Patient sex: M
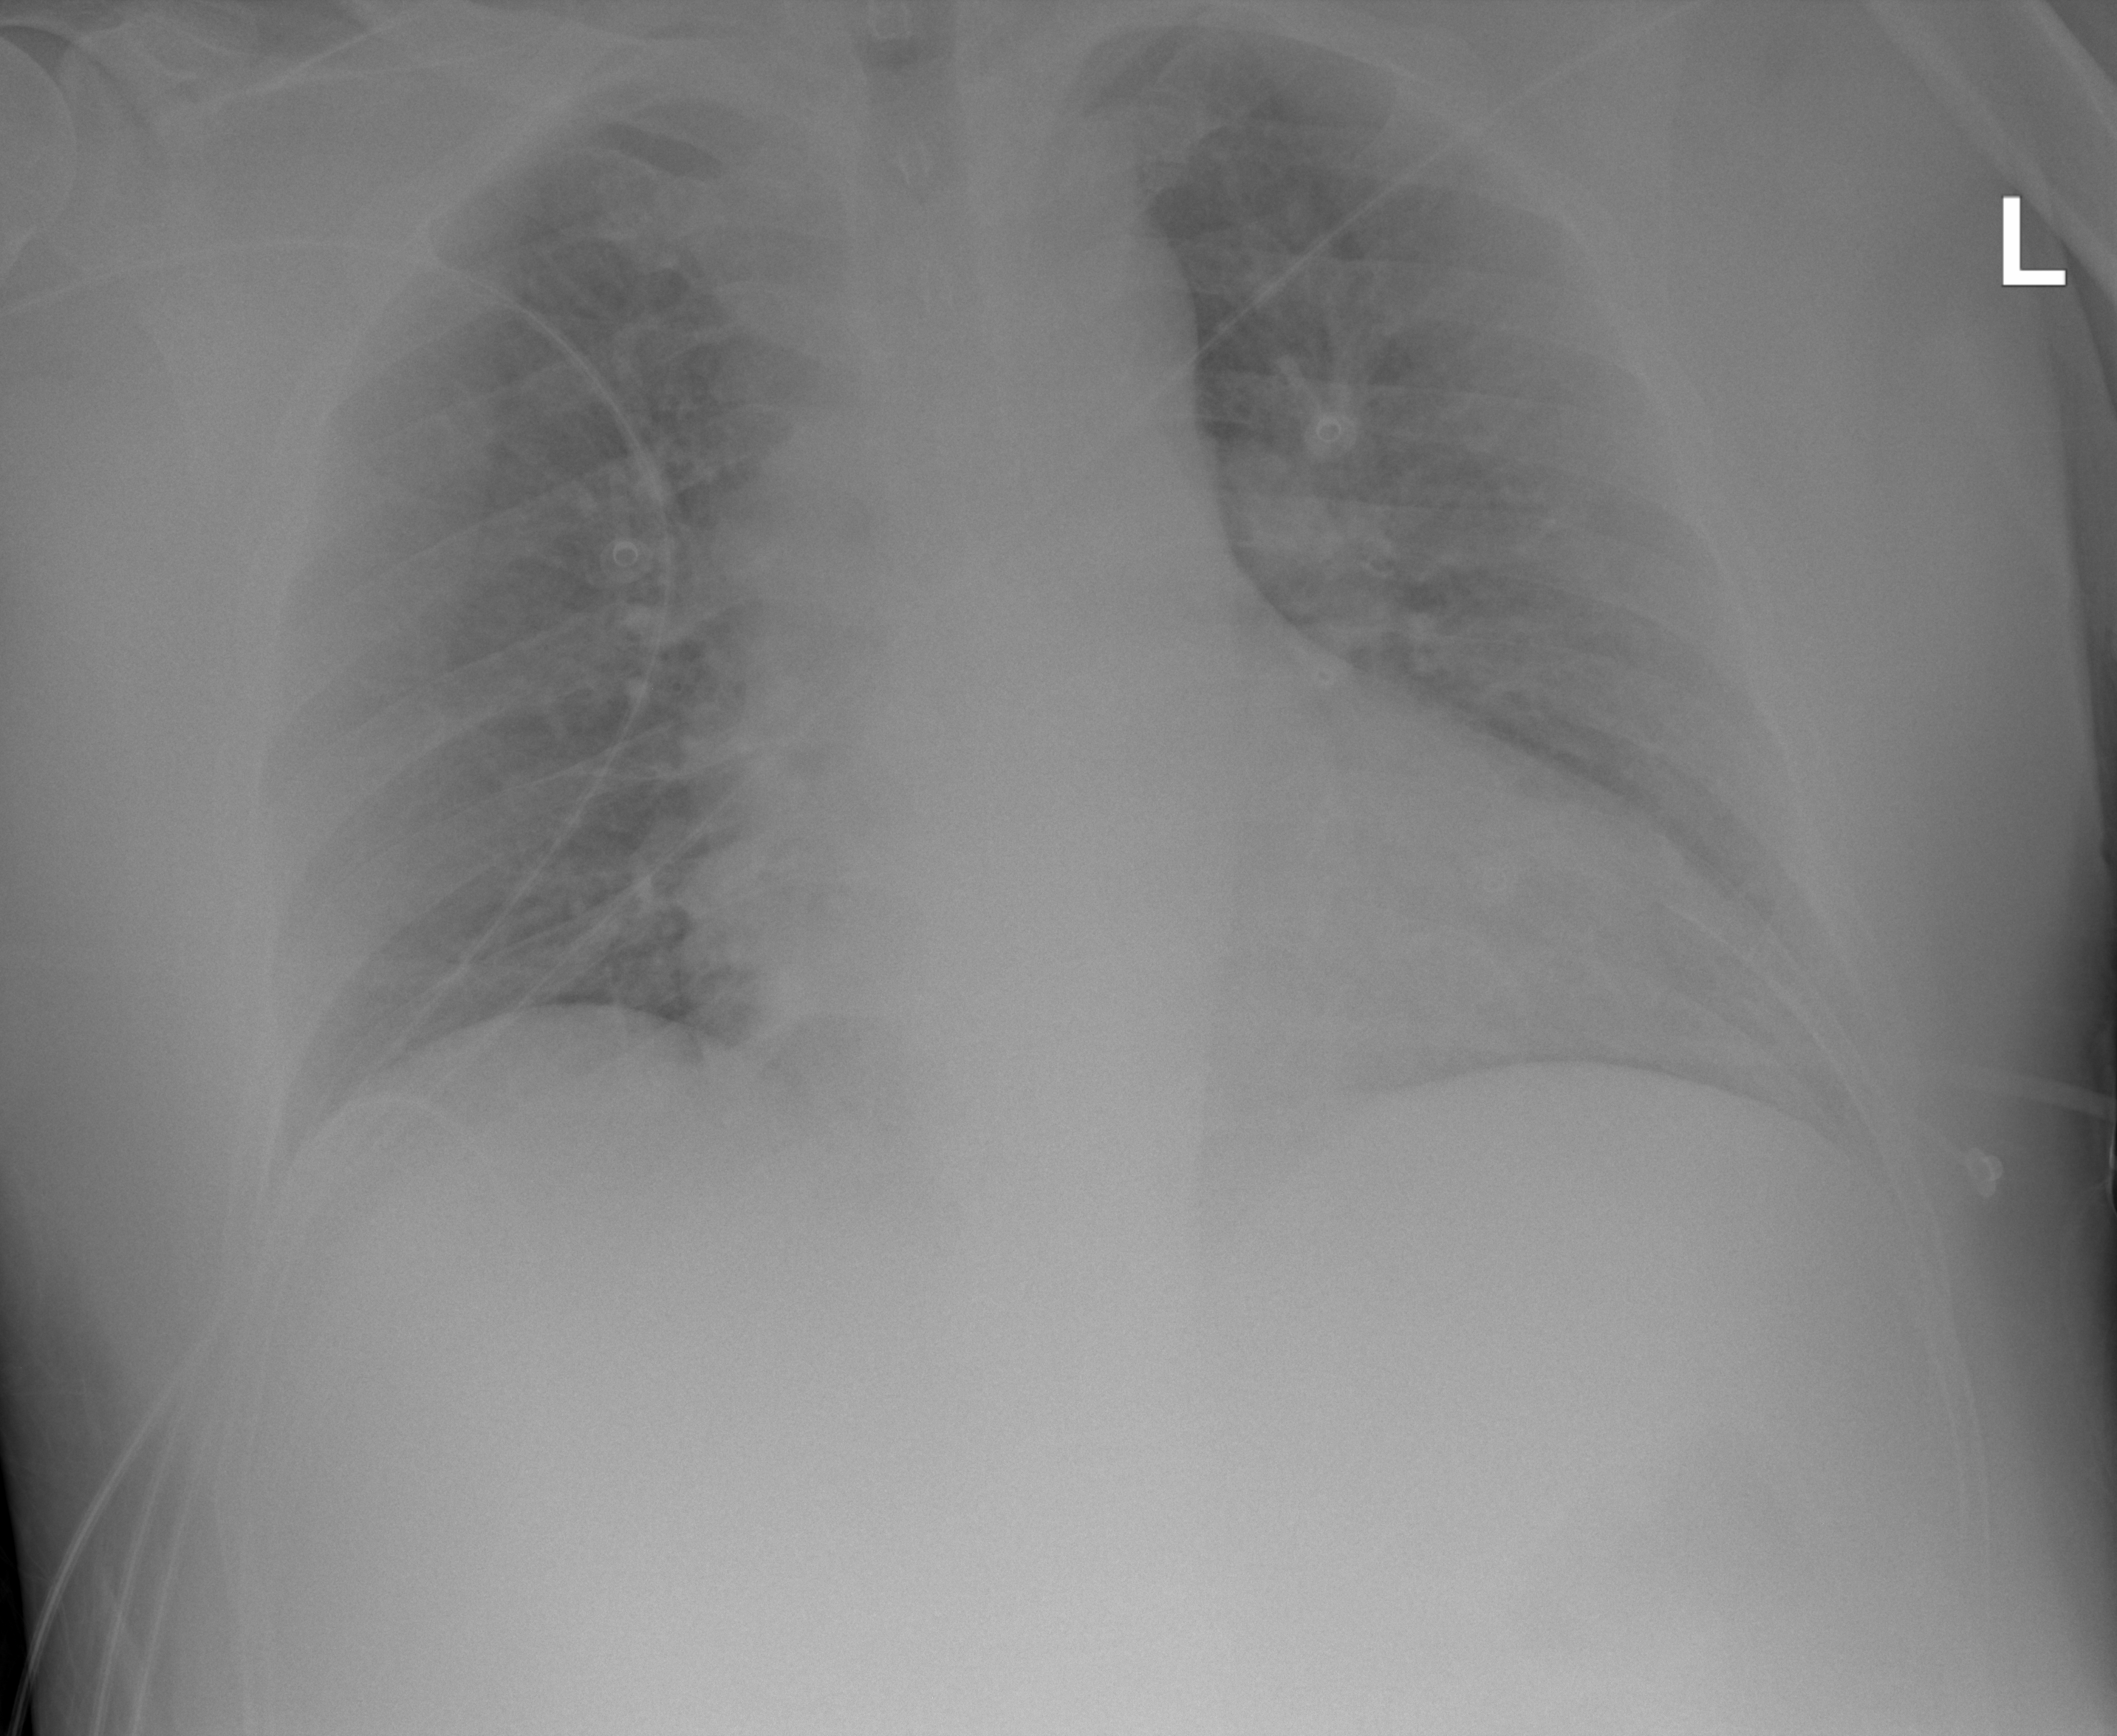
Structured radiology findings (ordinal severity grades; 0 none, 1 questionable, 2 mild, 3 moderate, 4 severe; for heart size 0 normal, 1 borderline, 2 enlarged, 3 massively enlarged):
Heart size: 0
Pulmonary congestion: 2
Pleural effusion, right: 0
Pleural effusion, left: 0
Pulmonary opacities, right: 0
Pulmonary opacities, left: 0
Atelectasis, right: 0
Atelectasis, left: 0